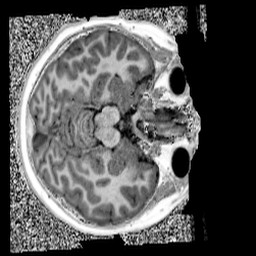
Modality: UNIT1
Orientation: axial
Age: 12
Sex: male
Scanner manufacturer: siemens
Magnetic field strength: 3 T
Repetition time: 4 s
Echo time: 0.00299 s